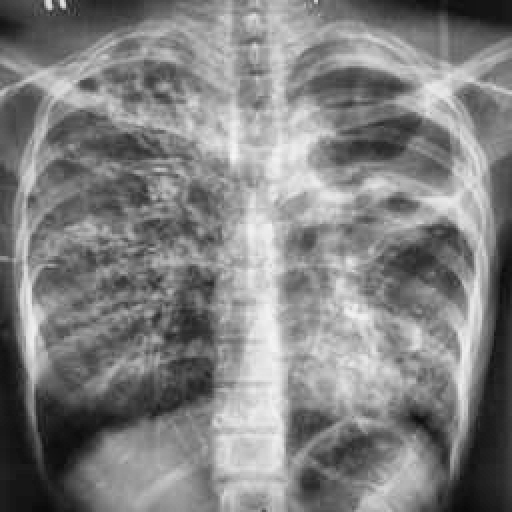
Finding: TUBERCULOSIS